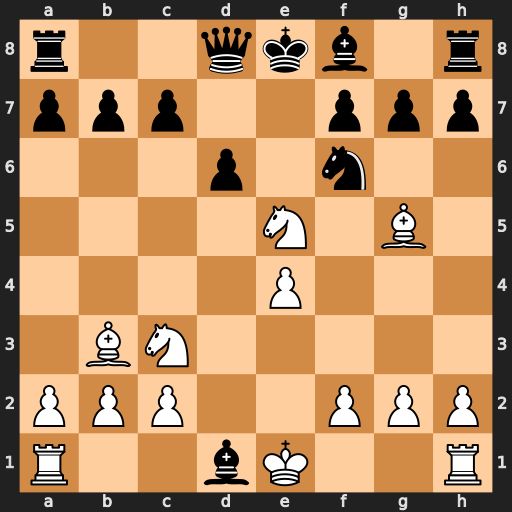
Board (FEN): r2qkb1r/ppp2ppp/3p1n2/4N1B1/4P3/1BN5/PPP2PPP/R2bK2R
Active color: w
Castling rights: KQkq
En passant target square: -
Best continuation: Bxf7+ Ke7 Nd5#